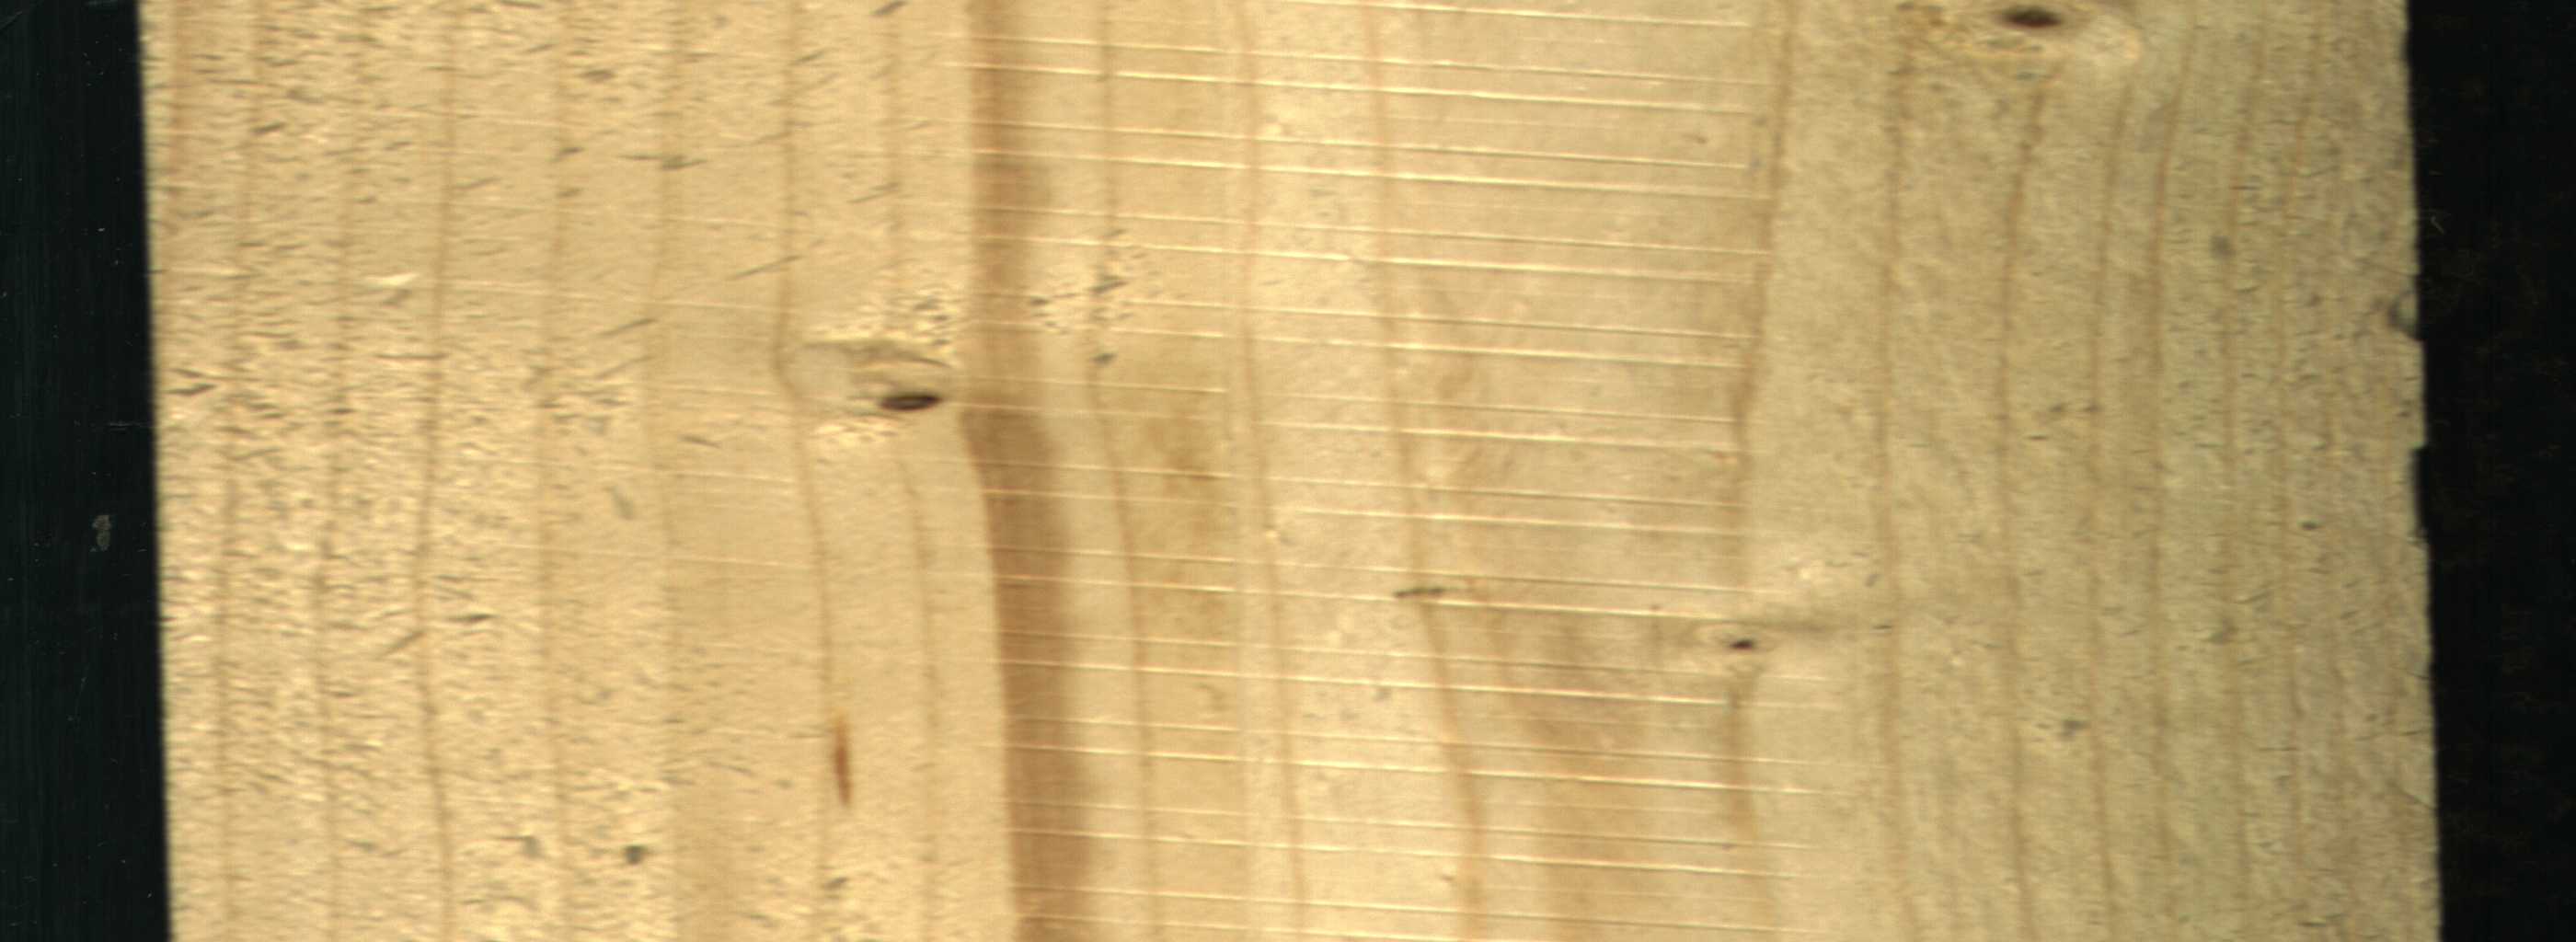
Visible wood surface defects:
resin
Live_Knot
Live_Knot